Question: )
I'm having a problem - and I have been cracking my head against the wall for some time now!
so I hope that a new set of eyes will help me in this matter..
I'm trying to make a simple counter, that counts how many friends two users have i common, but apparently it is not that simple :-D here is my table.
table

the above table is foreign keys going to the user table, where they use their ids'.
I have tried using selects etc. and I just want to count friends in common.
eg. logged in user has id 14 and the other user has id 4. how many friends do they have in common excluding their own friendship.
thanks in advance :-D
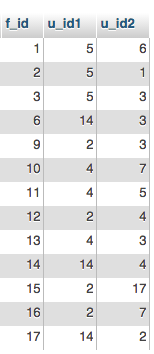
Answer: Try with this query:
'''
SELECT count(*)
FROM YOUR_TABLE T1
JOIN YOUR_TABLE T2
ON (T1.u_id2 = T2.u_id2)
WHERE T1.u_id1 = $first_user
AND T2.u_id2 = $first_user
AND T2.u_id1 = $second_user
AND T1.u_id2 = $second_user
'''